Aerial crown-view tile of a tropical tree (Barro Colorado Island, Panama), acquired 20250124:
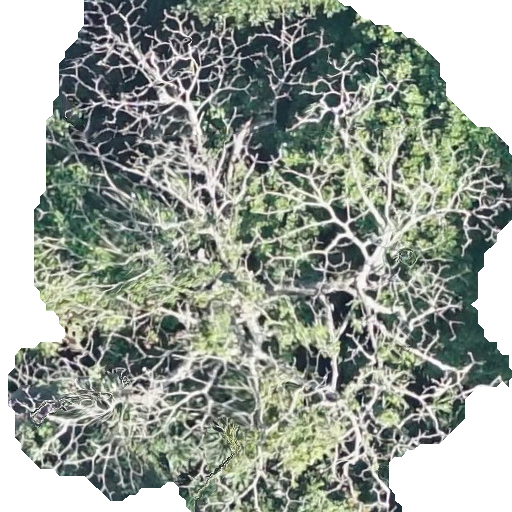
Species: Pseudobombax septenatum
GBIF accepted scientific name: Pseudobombax septenatum
Crown area: 319.823 m²